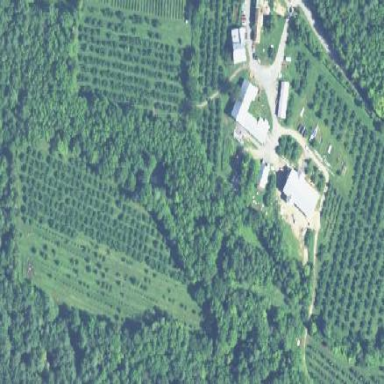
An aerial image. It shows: Orchard.